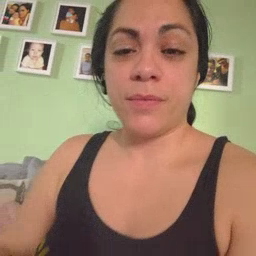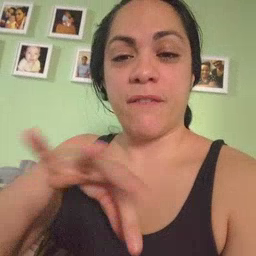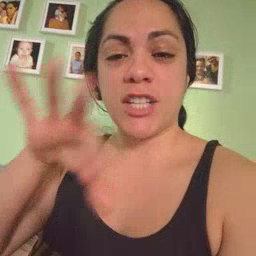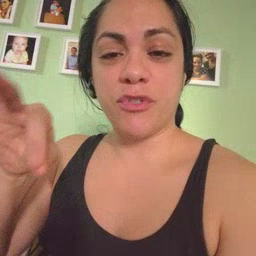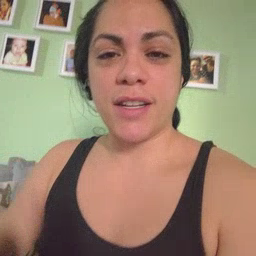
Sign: frenchfries